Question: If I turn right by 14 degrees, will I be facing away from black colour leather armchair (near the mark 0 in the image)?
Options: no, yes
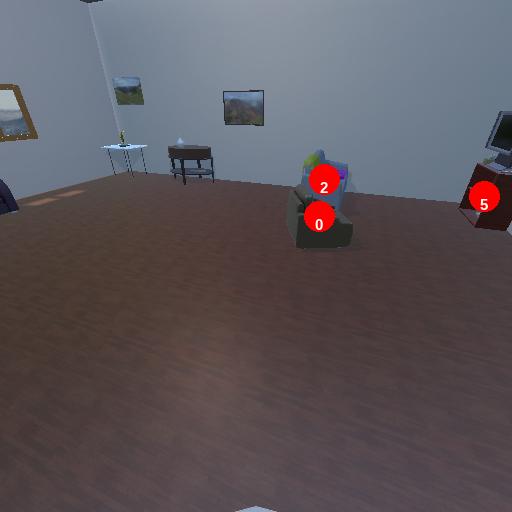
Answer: no